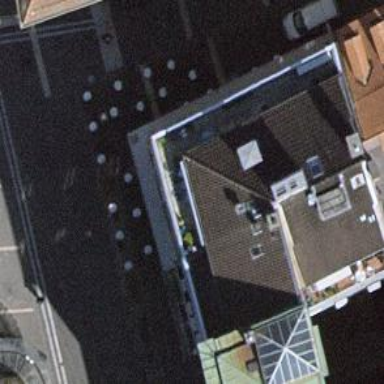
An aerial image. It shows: Café.